Interaction volume radius: 10 \u00c5
Interaction volume height: 20 \u00c5
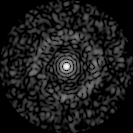
Disorder parameter: 0.8354